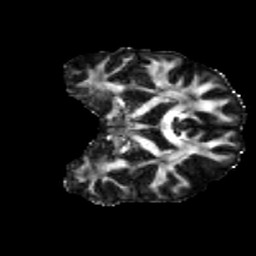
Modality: FA
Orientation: coronal
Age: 27
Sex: female
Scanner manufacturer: siemens
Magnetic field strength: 3 T
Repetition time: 3.5 s
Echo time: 0.086 s